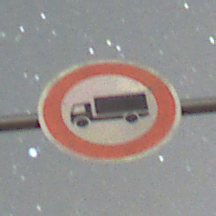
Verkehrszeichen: VerbotFuerKraftfahrzeugeUeberDreiKommaFuenfTonnen
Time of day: Night
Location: Outdoor (Nature)
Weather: Clear
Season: NotSpecified
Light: Natural